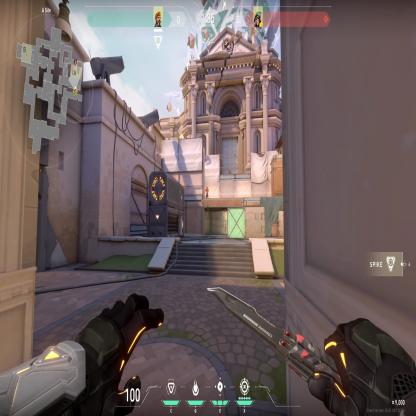
Label: enemy